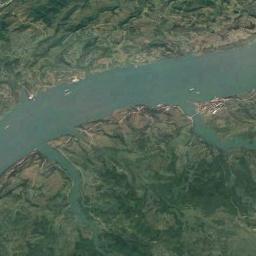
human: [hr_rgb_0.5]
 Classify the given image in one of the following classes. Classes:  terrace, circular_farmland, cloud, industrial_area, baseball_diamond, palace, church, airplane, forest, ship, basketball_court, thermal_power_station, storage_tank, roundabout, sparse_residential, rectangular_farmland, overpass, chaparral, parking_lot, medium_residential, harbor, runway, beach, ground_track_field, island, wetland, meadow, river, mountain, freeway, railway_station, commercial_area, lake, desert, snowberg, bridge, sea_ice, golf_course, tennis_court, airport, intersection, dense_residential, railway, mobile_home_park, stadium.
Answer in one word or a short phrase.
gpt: river